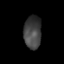
Tissue: lung
Cell type: Epithelial cells
Senescence score: 0.2033
Nuclear area (px): 565
Mean DAPI intensity: 66.053